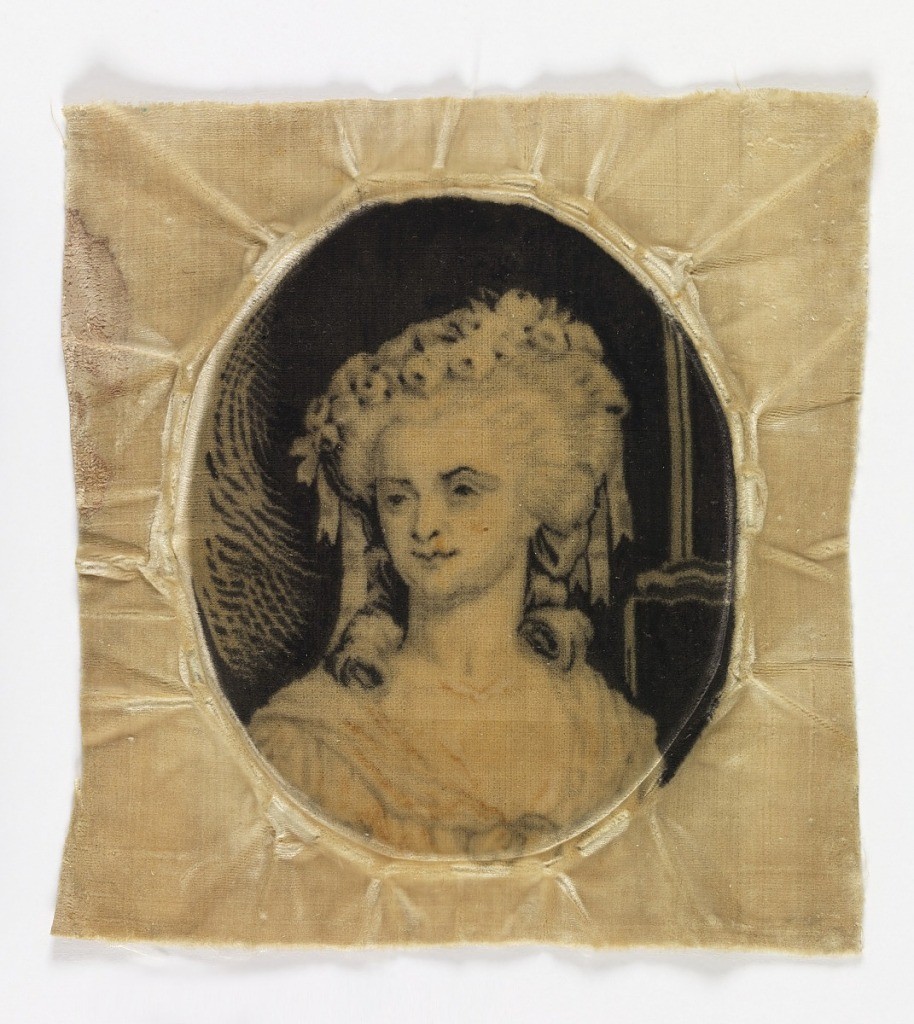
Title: Princesse de Lamballe
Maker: Gaspard Grégoire, French, 1751–1846
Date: late 18th–early 19th century
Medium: silk Technique: warp-dyed velvet
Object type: Portrait
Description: Portrait of Princess de Lamballe in a Gregoire velvet.